Question: I want to seperate multiple values from a gridview control and show it in four textboxes. Is that possible?
Right now I get this value:
With this code:
'''
var lblRef = new Label
{
Text = ((Label) row.FindControl("LabelAssignmentReference")).Text
};
string valueTextBox = lblRef.Text;
int indexOfRefSwe = valueTextBox.IndexOf(",", StringComparison.Ordinal);
string valueRef = valueTextBox.Substring(0, indexOfRefSwe);
TextBoxReference.Text = valueRef;
'''
But how do i get it in multiple values? ' TextBoxReference.Text = valueRef;
'''
TextBoxRefPhone.Text = "??";
TextBoxRefEmail.Text = "??";
TextBoxRefDesc.Text = "??";'
'''
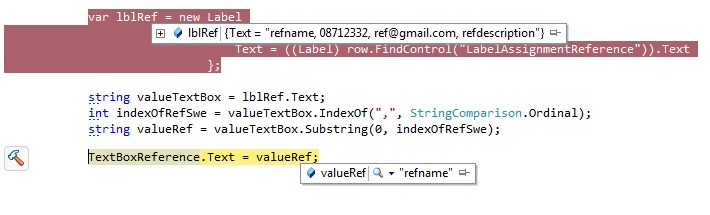
Answer: This should get you started.
'''
string[] splits = lblRef.Text.Split(',');
Console.WriteLine(splits[0]); // refname
Console.WriteLine(splits[1]); // <PHONE>
Console.WriteLine(splits[2]); // ref@gmail.com
Console.WriteLine(splits[3]); // refdescription
'''
I suggest also adding validation checks to make sure you don't get any errors, such as checking that 'splits.Length == 4' as expected.
Note that the spaces will be included in the beginning of the last three elements of 'splits'. You can eliminate those using the 'Trim' method, or by providing an array of delimiters 'new[] {',', ' '}' to the 'split' function and ignore empty elements (there's an overload for that).